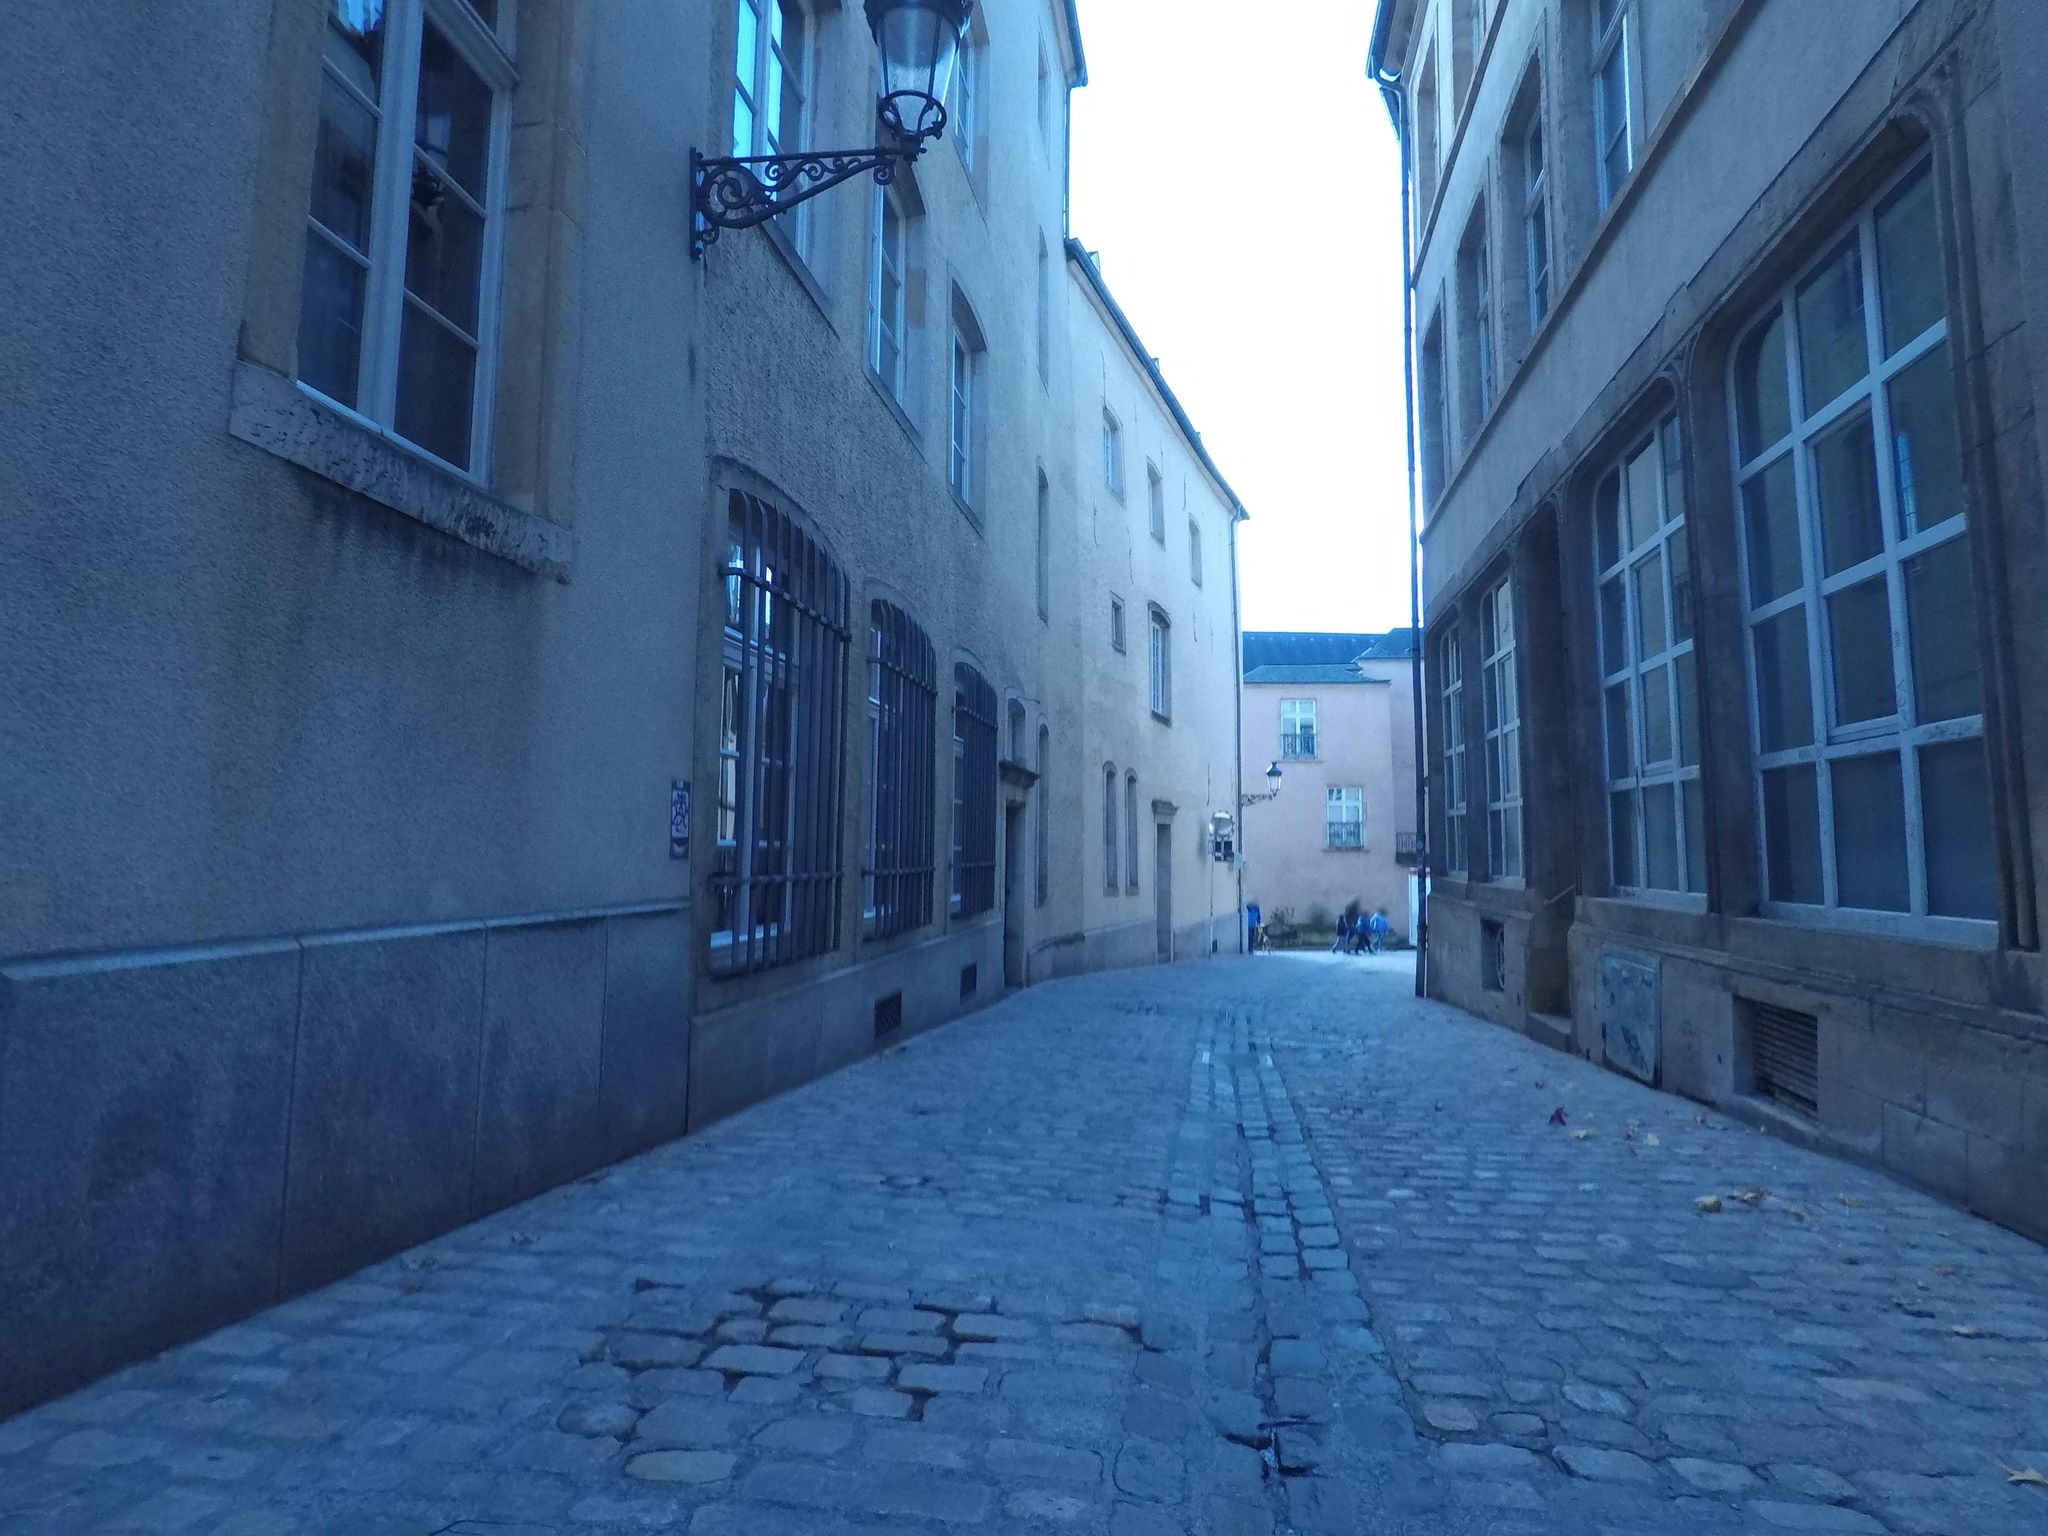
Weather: clear
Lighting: day
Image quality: good
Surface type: railway
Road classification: steps, pedestrian, living_street
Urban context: urban centre
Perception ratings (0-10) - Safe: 6.56, Lively: 9.16, Beautiful: 4.33, Boring: 4.88, Depressing: 3.09, Wealthy: 7.67